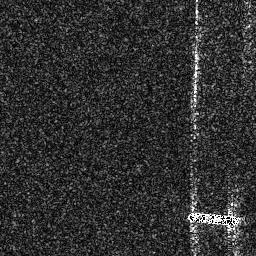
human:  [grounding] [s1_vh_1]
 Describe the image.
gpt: In the satellite image, there is  <ref>1 medium ship </ref> <box>[[71, 81, 94, 89, 0]]</box> located at bottom right.